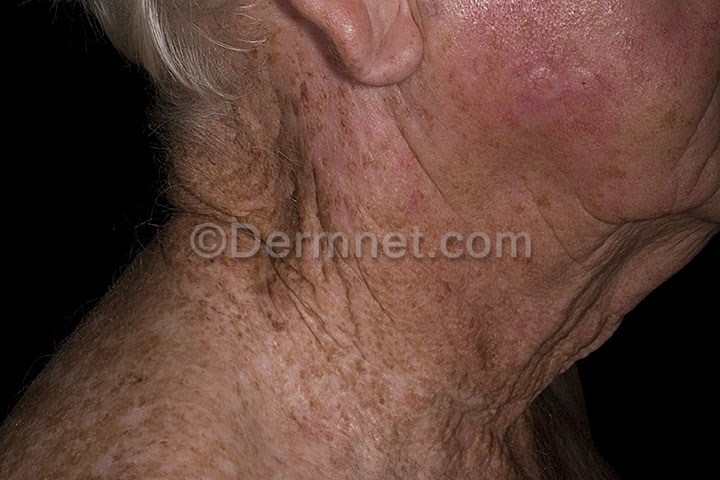
Disease: Light Diseases and Disorders of Pigmentation